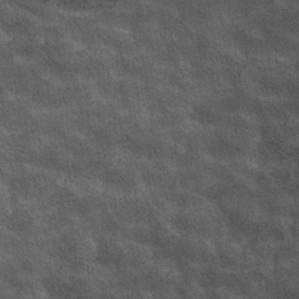
Label: frost